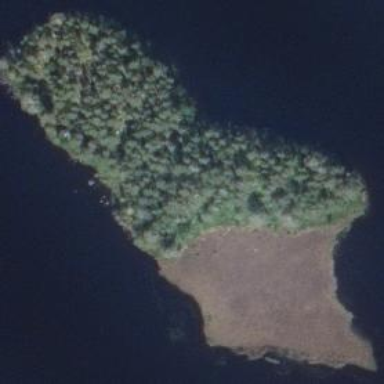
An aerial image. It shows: Islet.